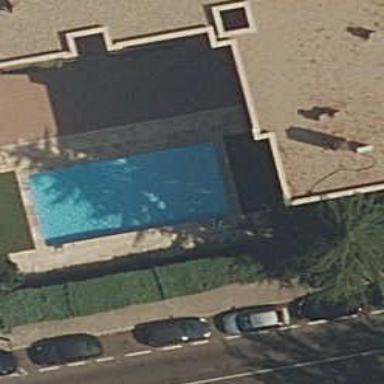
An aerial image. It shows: Swimming pool located in leisure land.